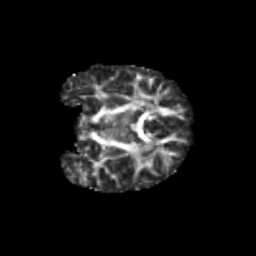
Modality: FA
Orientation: coronal
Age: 11
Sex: female
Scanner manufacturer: siemens
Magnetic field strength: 3 T
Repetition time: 3.8 s
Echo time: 0.07 s